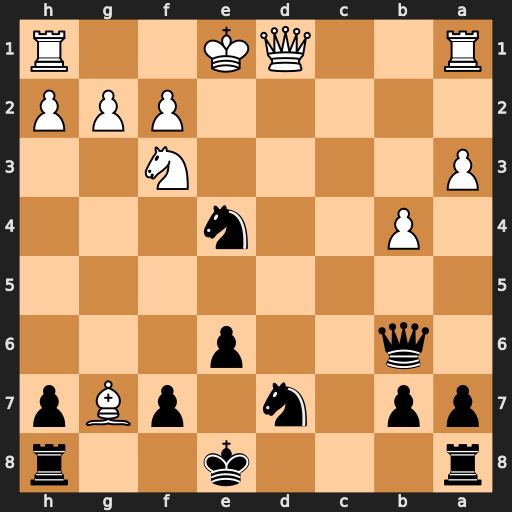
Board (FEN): r3k2r/pp1n1pBp/1q2p3/8/1P2n3/P4N2/5PPP/R2QK2R
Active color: b
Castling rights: KQkq
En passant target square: -
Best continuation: Qxf2#